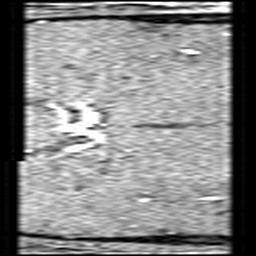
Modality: angio
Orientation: coronal
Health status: ill
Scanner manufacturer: siemens
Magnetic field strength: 3 T
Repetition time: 0.023 s
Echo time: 0.0042 s